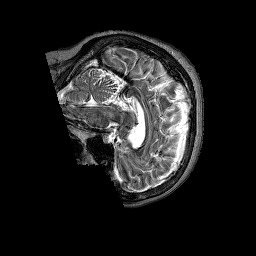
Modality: T2w
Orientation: sagittal
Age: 62
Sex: female
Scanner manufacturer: siemens
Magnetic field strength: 3 T
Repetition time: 3.2 s
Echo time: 0.354 s